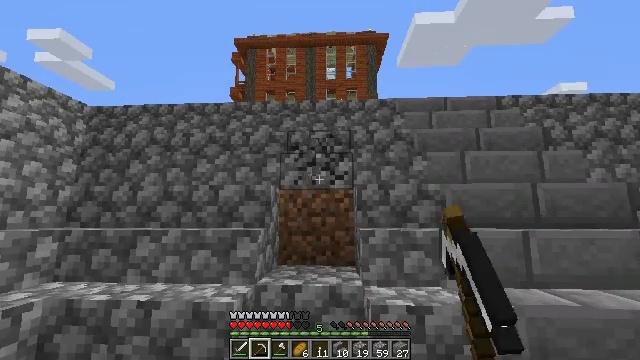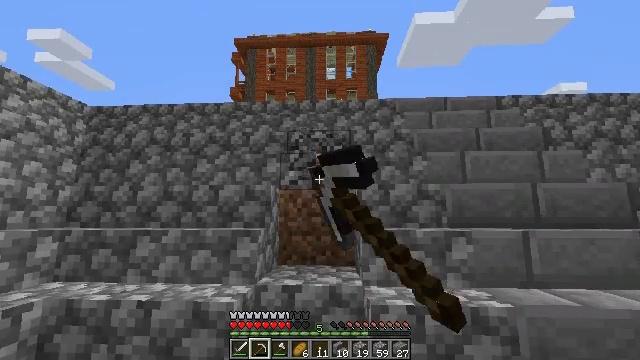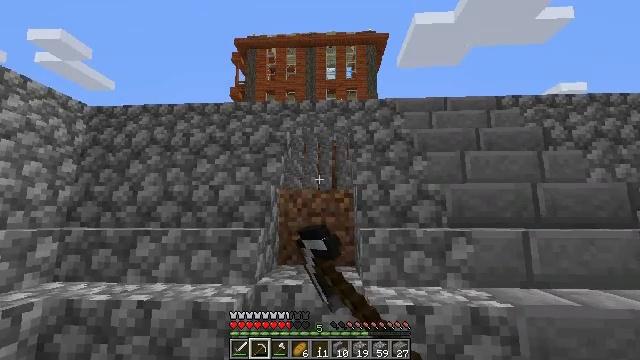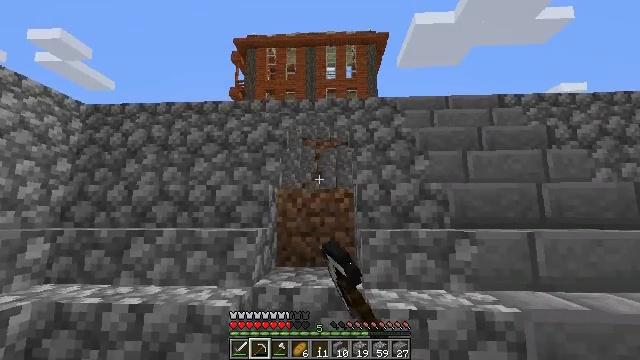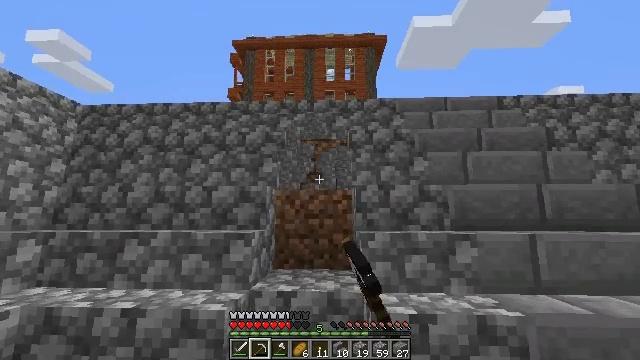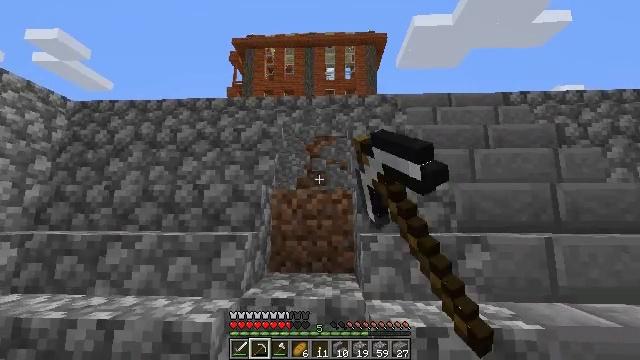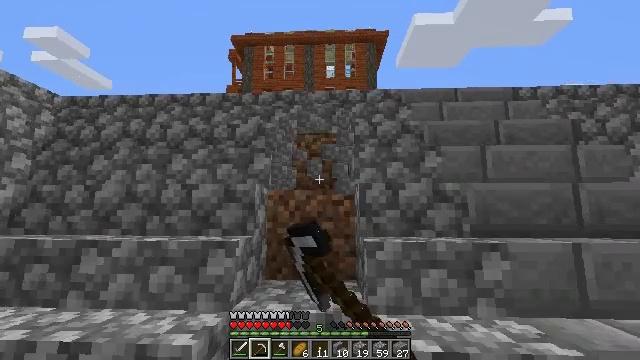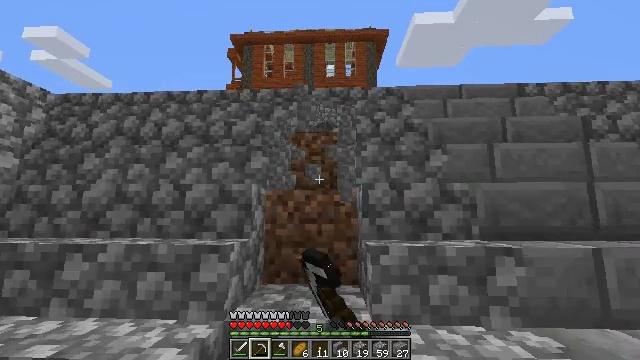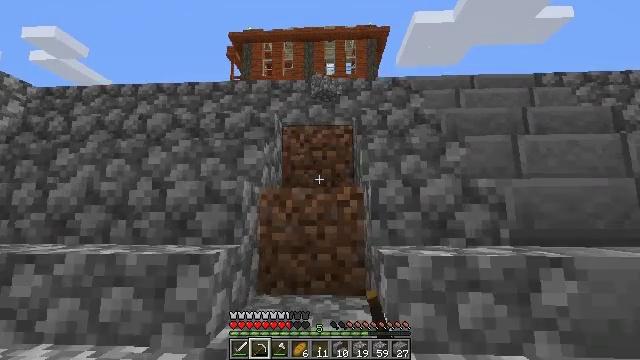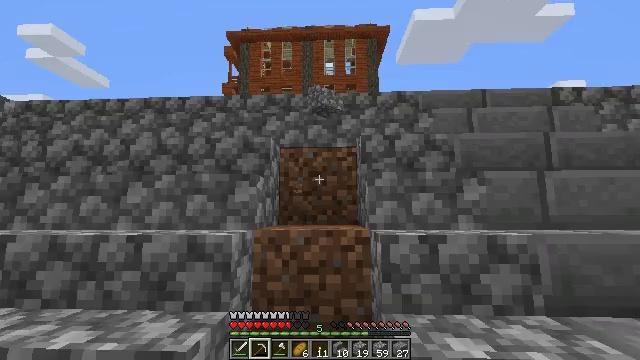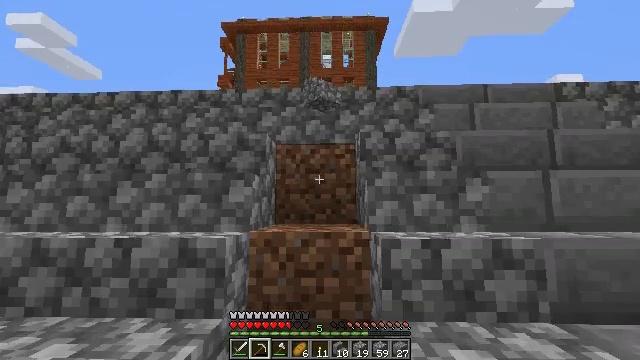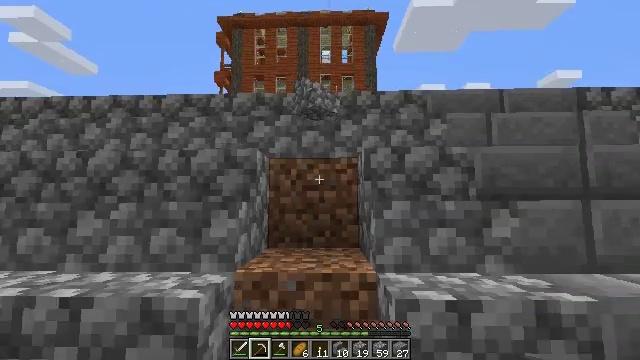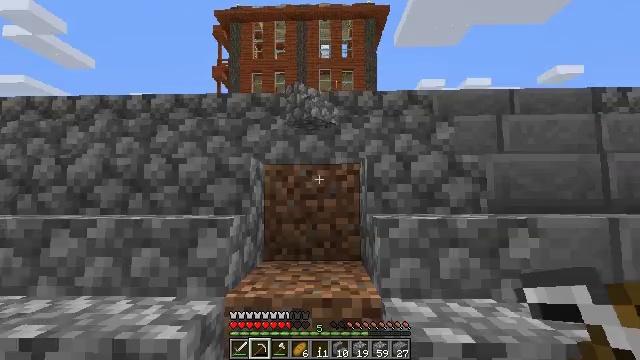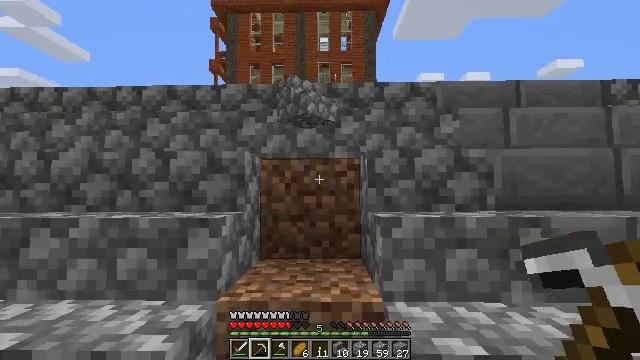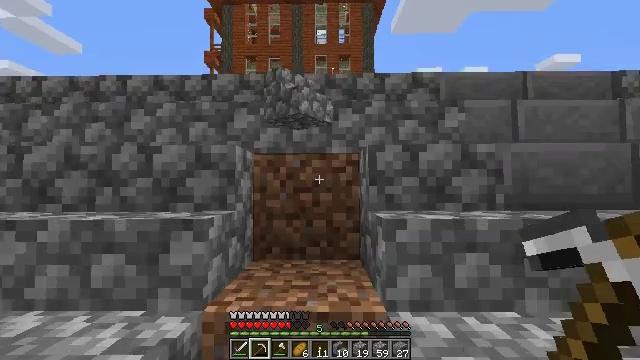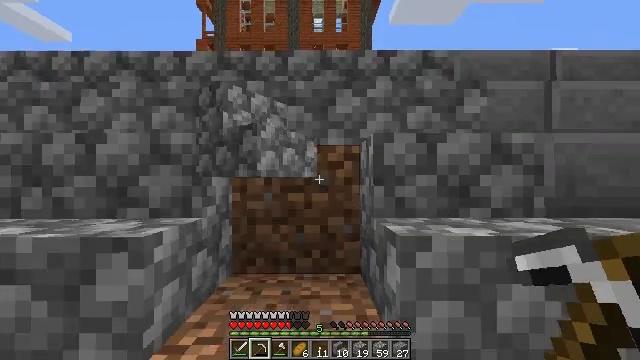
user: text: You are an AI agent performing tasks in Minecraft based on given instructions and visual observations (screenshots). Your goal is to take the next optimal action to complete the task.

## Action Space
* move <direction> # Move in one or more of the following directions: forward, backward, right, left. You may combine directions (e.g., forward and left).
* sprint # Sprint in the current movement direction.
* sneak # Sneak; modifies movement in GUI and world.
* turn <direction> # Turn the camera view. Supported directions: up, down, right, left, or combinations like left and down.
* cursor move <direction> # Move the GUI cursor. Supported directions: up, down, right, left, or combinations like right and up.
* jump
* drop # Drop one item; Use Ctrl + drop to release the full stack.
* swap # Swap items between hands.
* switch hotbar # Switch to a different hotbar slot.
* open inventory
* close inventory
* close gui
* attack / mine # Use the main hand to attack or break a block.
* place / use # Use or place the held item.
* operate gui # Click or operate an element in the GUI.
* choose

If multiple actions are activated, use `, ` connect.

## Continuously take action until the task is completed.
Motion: motion action
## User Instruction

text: Collect the cobblestone stairs.
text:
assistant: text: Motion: attack / mine
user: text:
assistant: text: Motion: attack / mine
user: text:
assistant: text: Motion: move forward, attack / mine
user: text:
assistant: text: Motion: move forward, attack / mine
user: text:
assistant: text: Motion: move forward
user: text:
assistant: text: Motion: move forward
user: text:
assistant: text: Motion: move forward
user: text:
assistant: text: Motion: move forward
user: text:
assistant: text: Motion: move forward
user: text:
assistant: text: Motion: move forward, turn down
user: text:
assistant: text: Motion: move forward, turn down, jump
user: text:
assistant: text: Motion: move forward, turn down, jump
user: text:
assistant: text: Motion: move forward, turn down, jump
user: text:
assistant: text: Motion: move forward, turn down, jump
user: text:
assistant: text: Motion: move forward, turn down
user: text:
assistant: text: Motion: move forward
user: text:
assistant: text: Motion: move forward
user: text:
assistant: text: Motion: move forward, turn down, jump
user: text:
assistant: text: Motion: move forward, turn down, jump
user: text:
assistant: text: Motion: move forward, jump
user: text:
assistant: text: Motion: move forward
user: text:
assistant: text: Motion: move forward, turn down
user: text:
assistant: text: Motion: move forward
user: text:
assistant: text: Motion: move forward
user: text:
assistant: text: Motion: attack / mine
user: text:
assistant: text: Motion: turn left and down, attack / mine
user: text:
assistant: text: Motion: turn left and down, attack / mine
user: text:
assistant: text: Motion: turn down, attack / mine
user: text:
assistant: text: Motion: attack / mine
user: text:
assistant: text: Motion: attack / mine